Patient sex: M
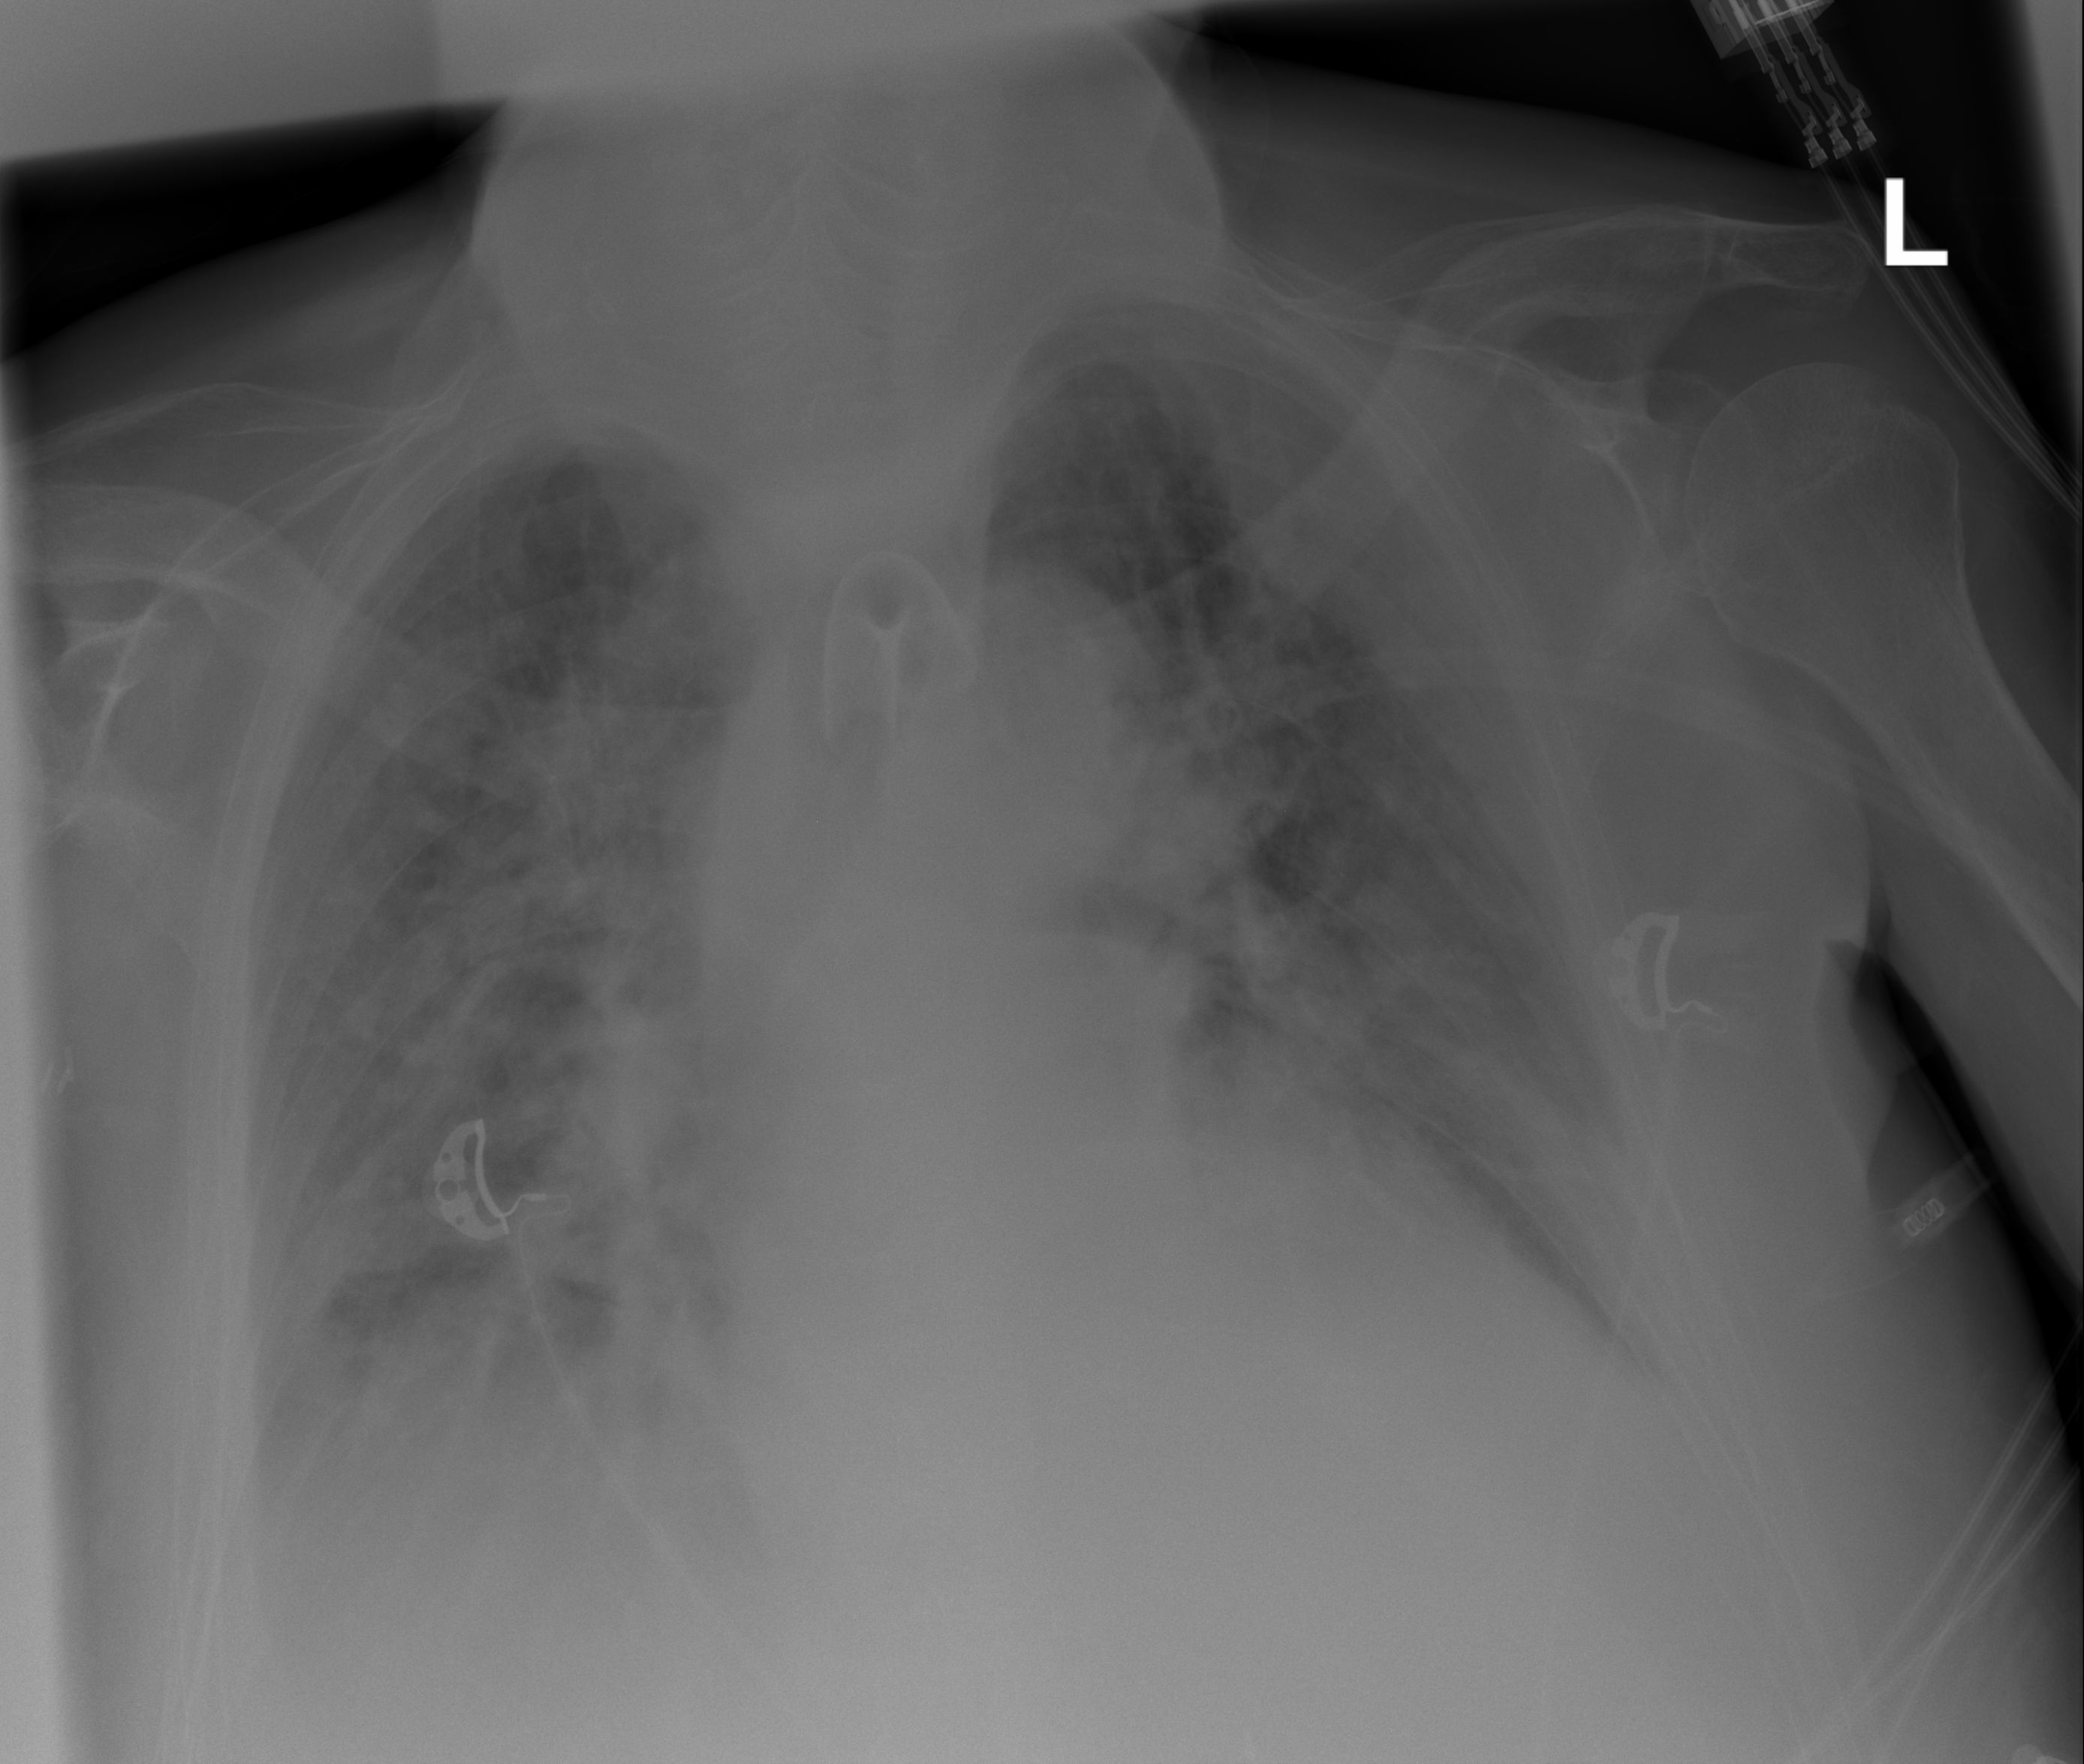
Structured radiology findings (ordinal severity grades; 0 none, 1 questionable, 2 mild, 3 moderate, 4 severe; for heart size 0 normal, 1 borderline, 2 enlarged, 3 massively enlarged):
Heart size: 0
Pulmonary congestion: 2
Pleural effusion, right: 2
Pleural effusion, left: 1
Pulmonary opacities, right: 3
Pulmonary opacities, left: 3
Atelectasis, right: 2
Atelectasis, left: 2